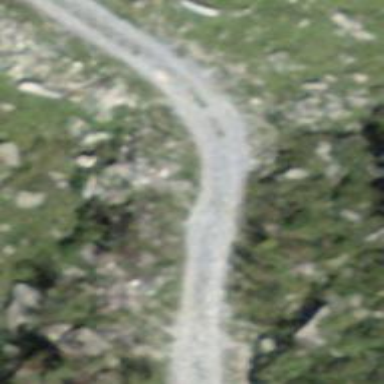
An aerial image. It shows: Gravel track with track type of grade3.